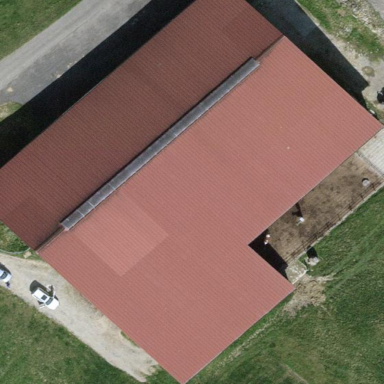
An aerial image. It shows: Rural barn.